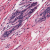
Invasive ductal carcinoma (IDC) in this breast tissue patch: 0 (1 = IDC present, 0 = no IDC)